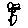
Label: flower